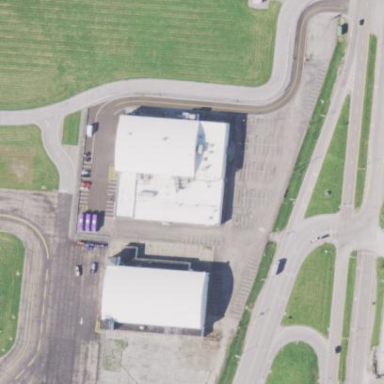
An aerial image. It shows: Building that is hangar at the airport.